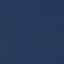
Label: SeaLake